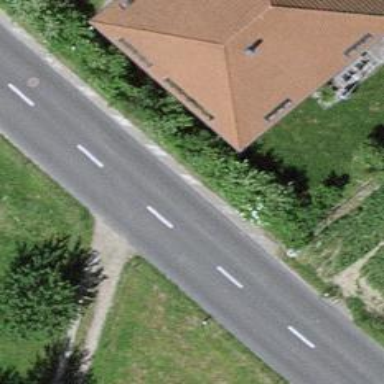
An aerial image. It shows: Driveway with pebblestone surface.